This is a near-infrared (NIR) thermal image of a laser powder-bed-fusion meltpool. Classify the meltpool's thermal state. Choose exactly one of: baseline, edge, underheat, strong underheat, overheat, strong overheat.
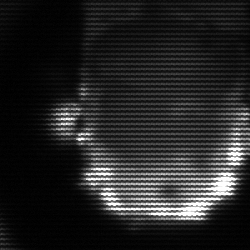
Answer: baseline